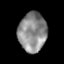
Tissue: lung
Cell type: Endothelial cells
Senescence score: 0.5528
Nuclear area (px): 1078
Mean DAPI intensity: 139.584